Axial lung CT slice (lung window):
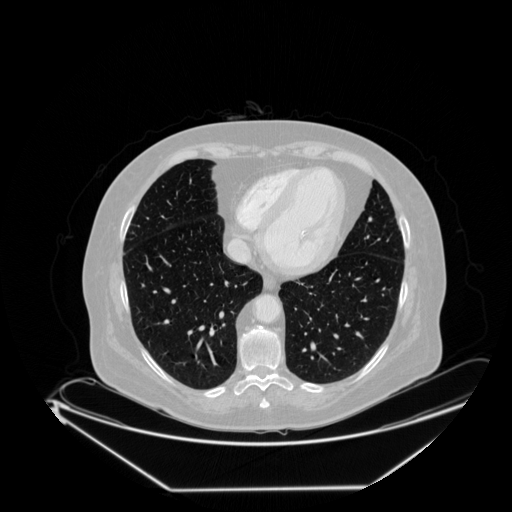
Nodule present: no